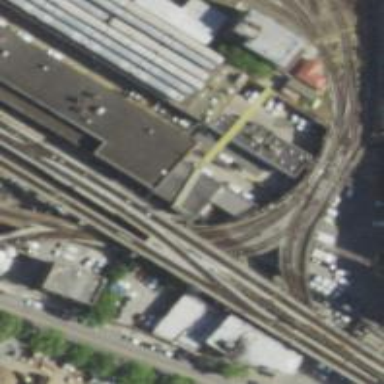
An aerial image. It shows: Bridge over electrified rail tracks leading to service yard.